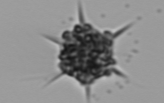
Label: Dictyocha